Question: i'am working on a small phalcon project where on a particular page it has a search box to search customers, the search results are then displayed under foreach loop having checkboxes for each results along with a hidden field that has a value. The search results are displayed as an ajax response on button click. On checking a particular checkbox, is there anyway to pass the value of that particular hidden field associated with the checked checkbox . Below the search box, there is a form that takes input values from the user along with the customer name value and id passed from the search results. I tried including jQuery script to pass the hidden field value to an input field, iam getting desired output only when the search result is one, but when the search results are more than one, then only the first hidden field value is passed, even if i check second or third checkbox.
I'am a biginner in programming. please help.
My code is as follows:
'''
public function editengagementAction($id)
{
$engmt = Engagement::findFirstById($id);
$eid=$engmt->customerid;
$cusdetails= Customerdetails::findFirstById($eid);
$this->view->objs = $cusdetails;
if(isset($_POST['searchrslt'])){
$rst = $_POST['searchrslt'];
$outputs = $this->db->query("SELECT * FROM customerdetails WHERE name LIKE '%".$rst."%' ")->fetchAll();
echo"<table width='98%' class='table table-condensed' align='right' id='srchtable' ><thead>";
echo"<tr><th class='mi_table_head' style='padding-left:10px;'>User Name</th>";
echo"<th class='mi_table_head' style='padding-left:10px;'>Company Details</th>";
echo"<th class='mi_table_head' style='padding-left:10px;'>Email</th>";
echo"<th class='mi_table_head' style='padding-left:10px;'>Phone NUmber</th>";
echo"<th class='mi_table_head' style='padding-left:10px;'></th>";
echo"<th class='mi_table_head' style='padding-left:10px;'></th></tr>";
$count=1;
foreach ($outputs as $value) {
echo"<tr><td height='40' class='mi_table_text' style='padding-left:10px;'>$value[name]</td>";
echo"<td valign='middle' class='mi_table_text' style='padding-left:10px;'>$value[companyname]<br>$value[companyurl]</td>";
echo"<td valign='middle' class='mi_table_text' style='padding-left:10px;'>$value[email]</td>";
echo"<td valign='middle' class='mi_table_text' style='padding-left:10px;'>$value[phonenumber]</td>";
echo"<td valign='middle' class='mi_table_text' style='padding-left:10px;'><input type='checkbox' name='checkbox' id='count' value='$value[name]'></td>";
echo"<td valign='middle' class='mi_table_text' style='padding-left:10px;'><input type='hidden' id='$count' name='cid' value='$value[id]'></td></tr>";
echo "<script>
$(function(){ $('#addsubmit').on('click',function(){
$('#checkbox').removeAttr('checked');
var boxChecked = false;
var customid;
$('input[type="checkbox"]').each(function() {
if ($(this).is(':checked')) {
boxChecked = $(this).val();
customid=$('input[type="hidden"]').val();
alert('id is'+ customid);
}
});
$('#custname').val(boxChecked);
$('#custmid').val(cusid);
if (boxChecked == false) {
alert('Please select one customer');
return false; }
alert('Customer Changed !');
return false;
}); });
</script>";
$count++;
}
echo"<tr><td colspan='10' align='right'><input type='button' value='Add Customer' id='addsubmit' class='button blue' name='button' onclick='addcustmr()'></td></tr>";
echo"</tbody><tbody><tbody><tbody></thead></table>";
exit();
$this->view->disable();
}
}
'''

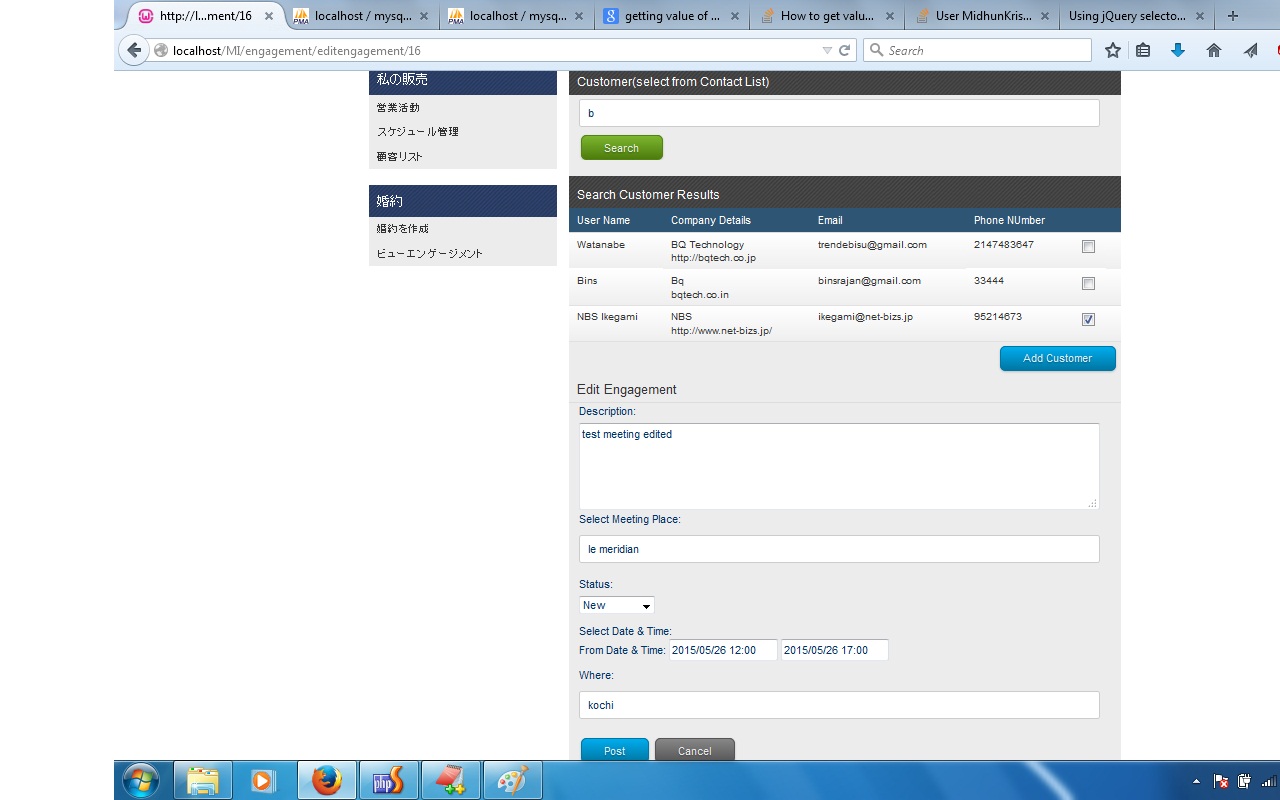
Answer: In order to get to the hidden input you need to change this line:
'''
customid=$('input[type="hidden"]').val();
'''
To
'''
customid=$(this).parent().next().children('input[type="hidden"]').val();
'''